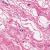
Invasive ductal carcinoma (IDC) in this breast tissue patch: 0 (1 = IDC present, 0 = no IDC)